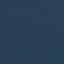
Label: SeaLake